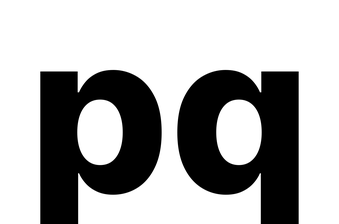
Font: Inter_ExtraBold